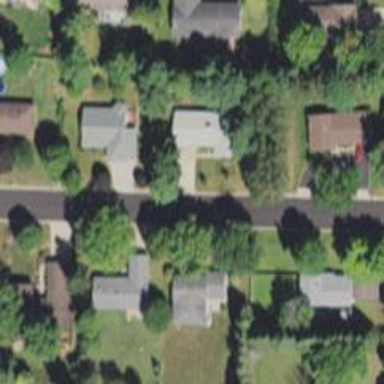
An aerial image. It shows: Residential road.